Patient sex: M
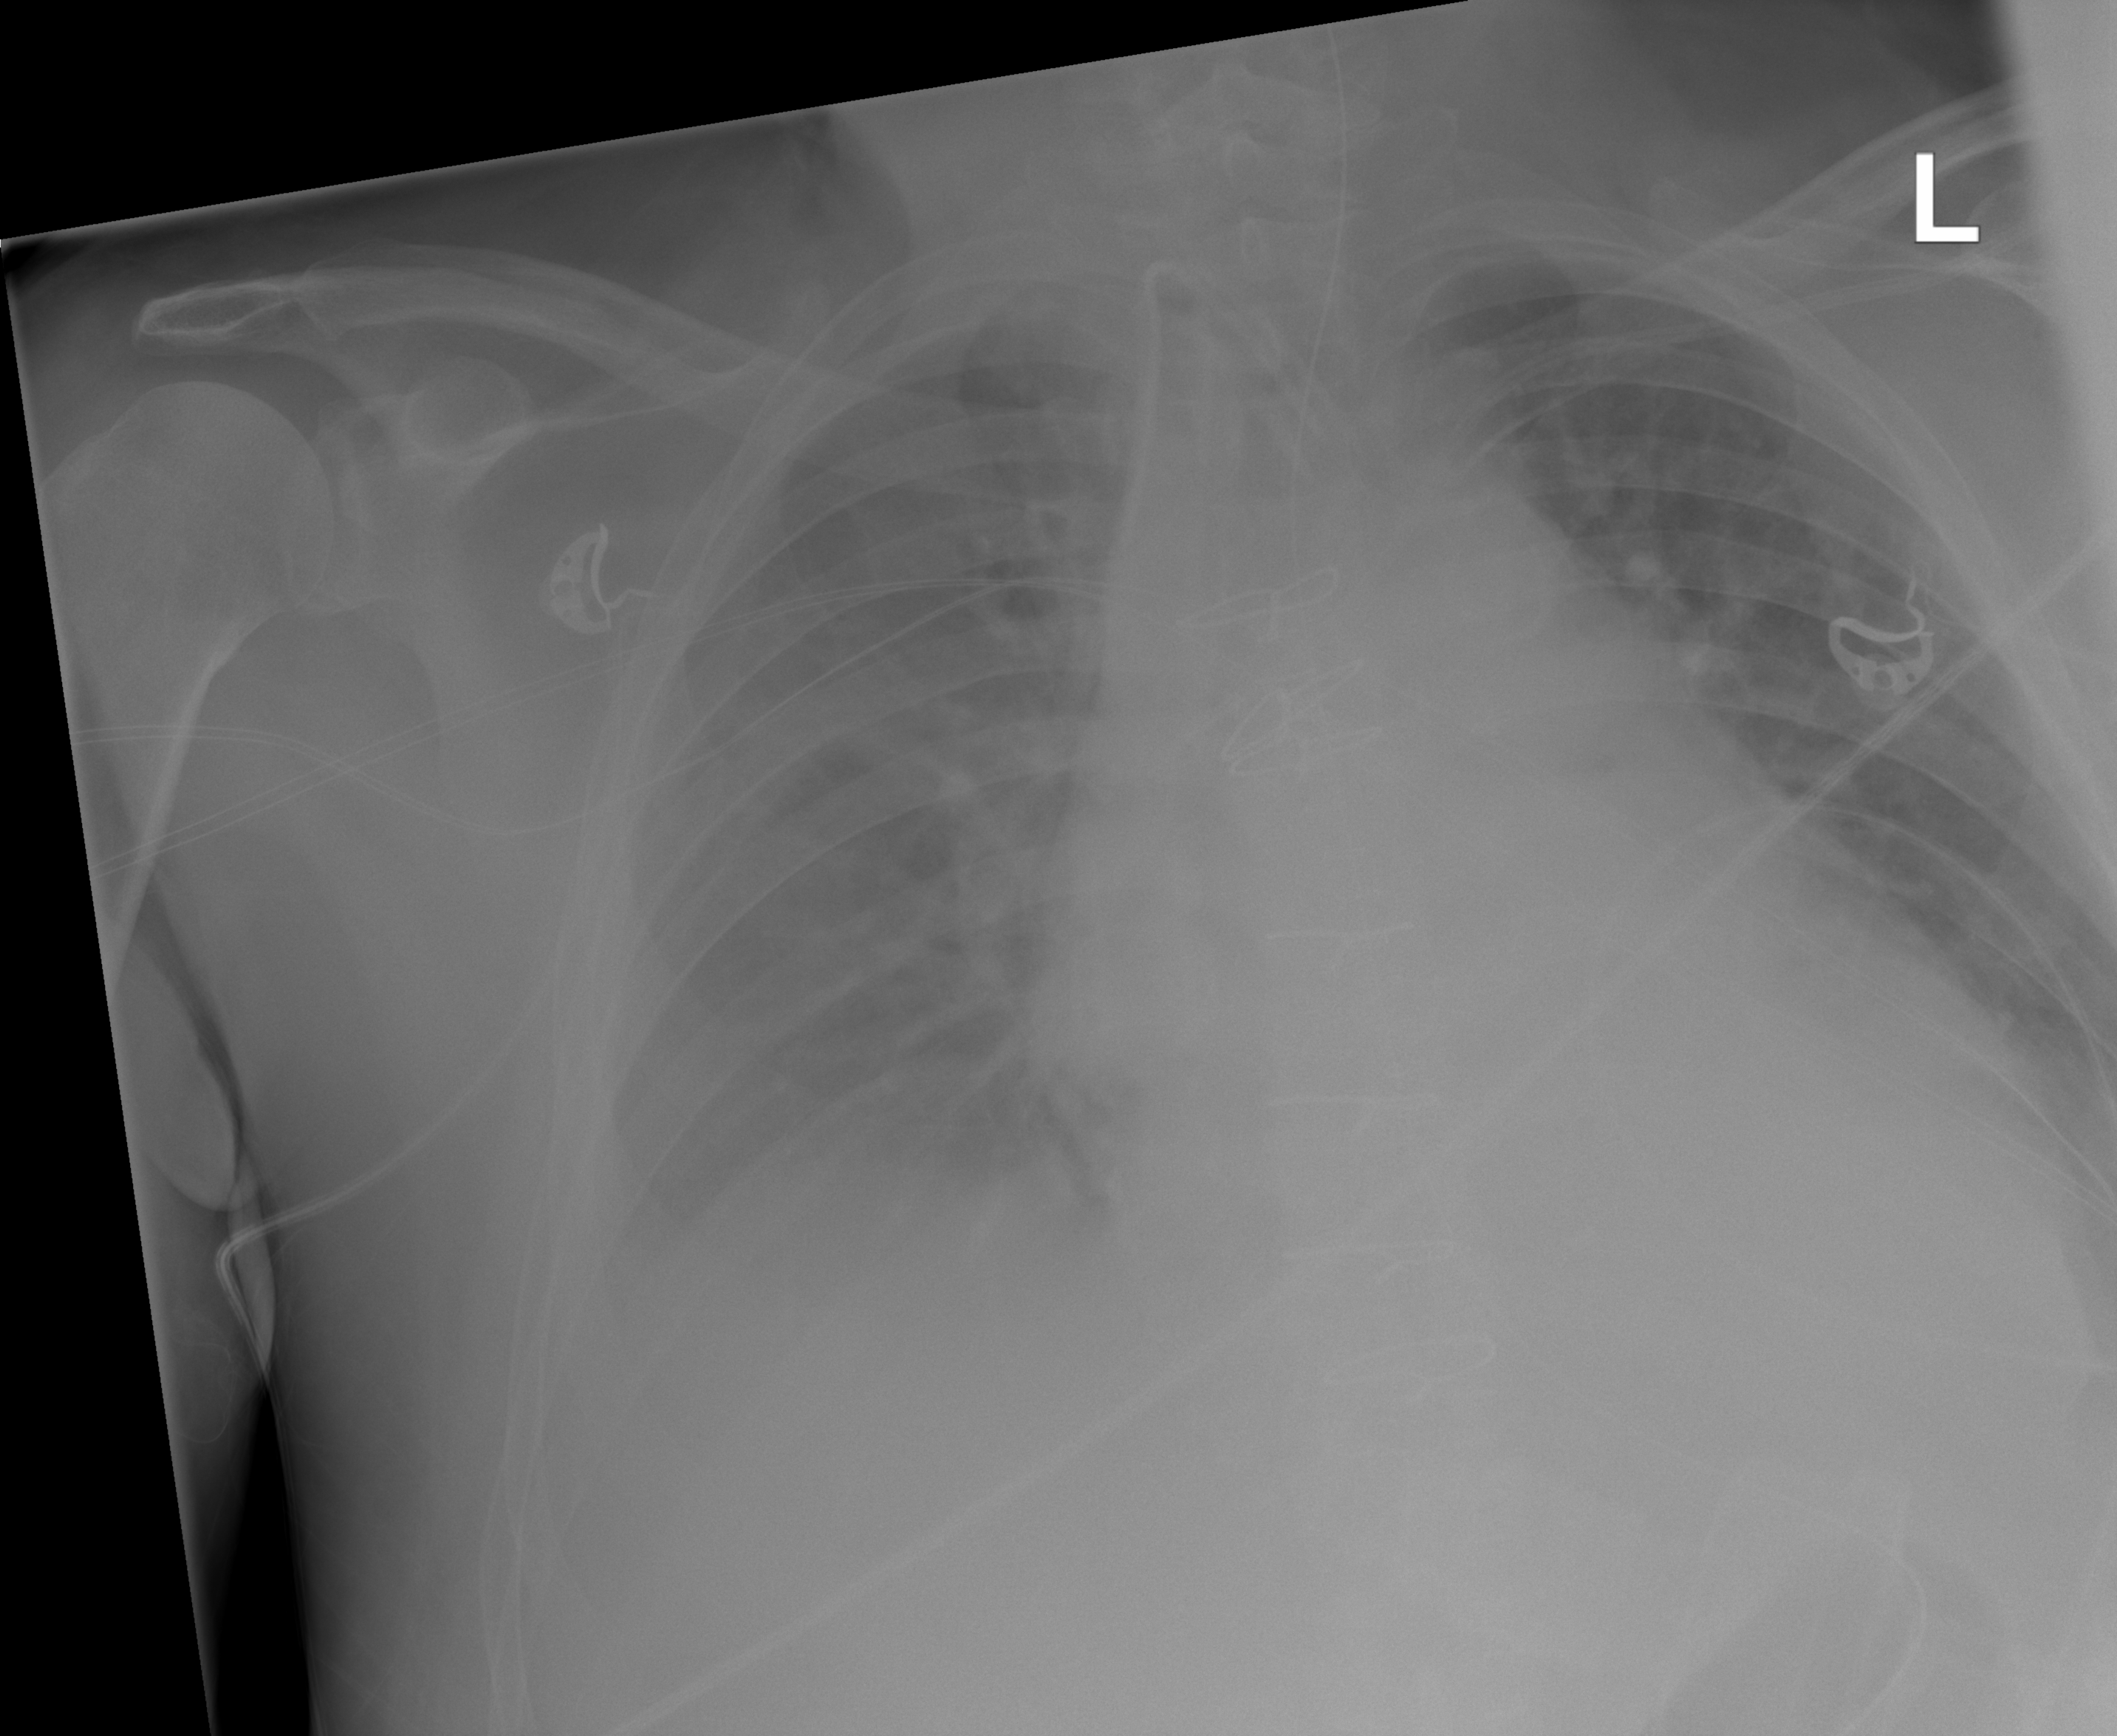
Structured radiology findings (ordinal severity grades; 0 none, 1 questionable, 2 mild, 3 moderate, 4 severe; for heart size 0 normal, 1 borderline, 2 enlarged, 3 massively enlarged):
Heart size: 2
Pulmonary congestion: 2
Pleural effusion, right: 2
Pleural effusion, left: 0
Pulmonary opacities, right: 0
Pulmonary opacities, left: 0
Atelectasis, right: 1
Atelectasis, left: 0